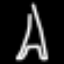
Label: The Eiffel Tower